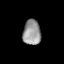
Tissue: lung
Cell type: T cells
Senescence score: 0.182
Nuclear area (px): 440
Mean DAPI intensity: 151.284